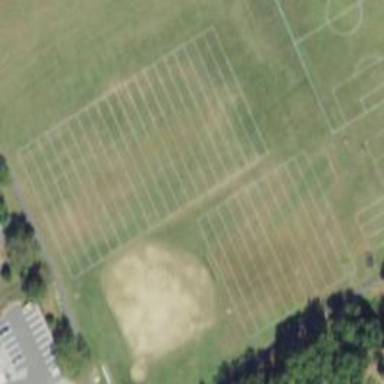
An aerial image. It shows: Baseball pitch for leisure land.